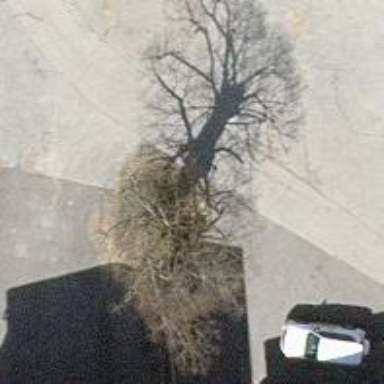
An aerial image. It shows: Single tag "natural: tree."